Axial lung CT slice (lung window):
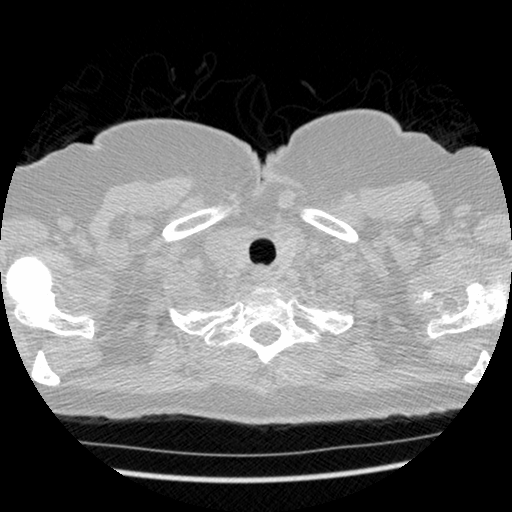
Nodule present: no